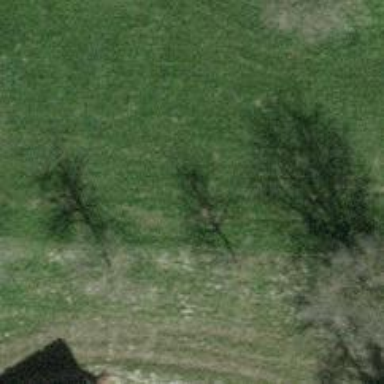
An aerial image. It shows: Single tag "natural: tree."